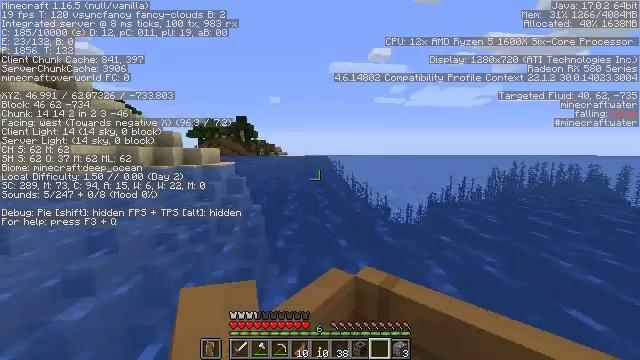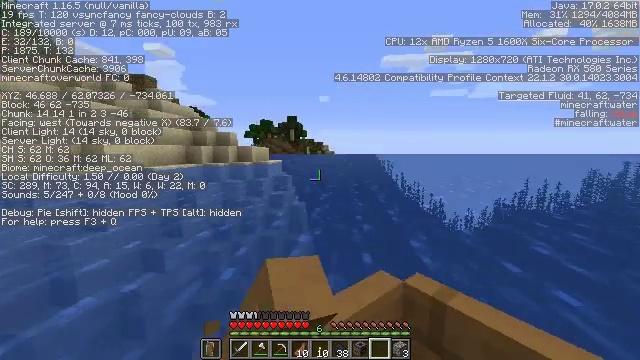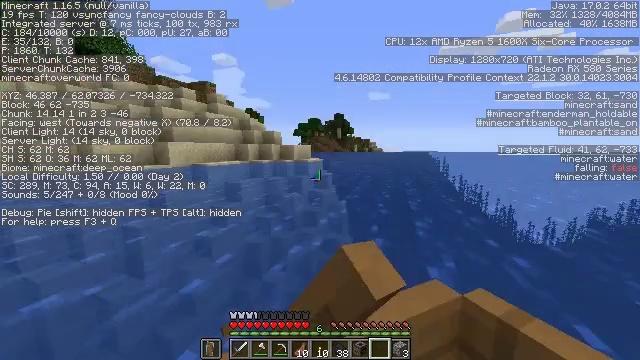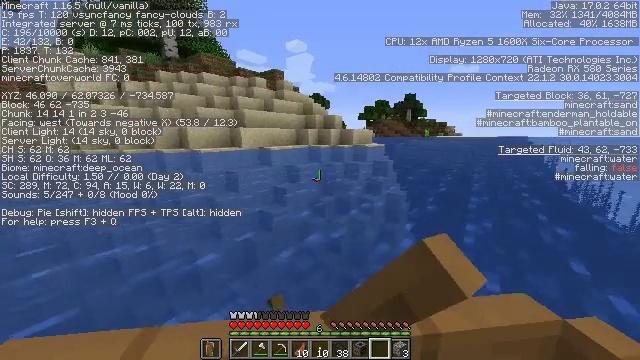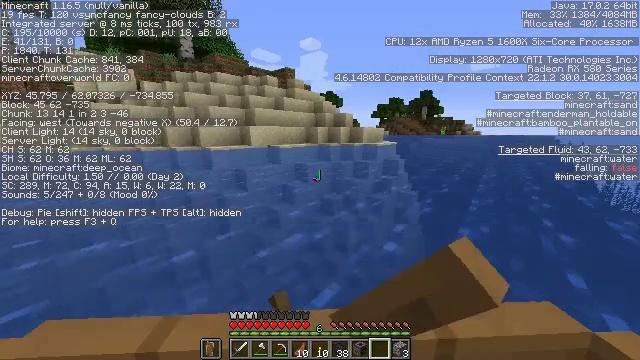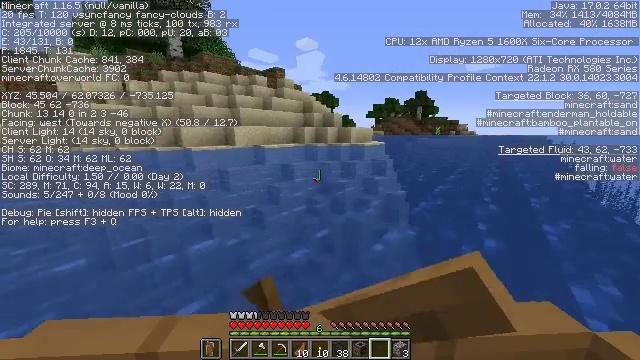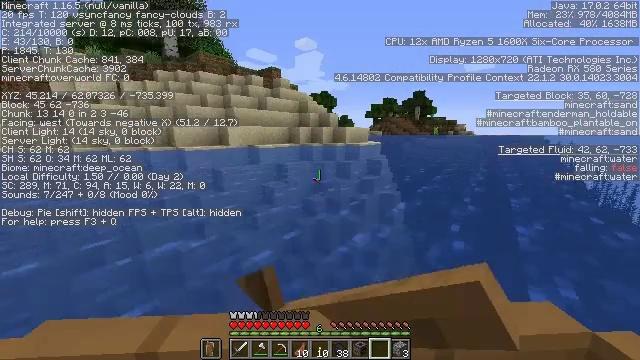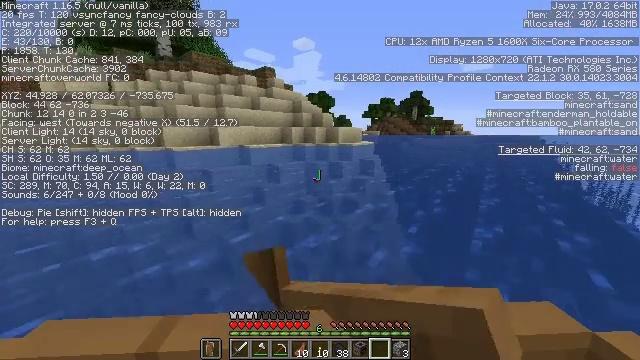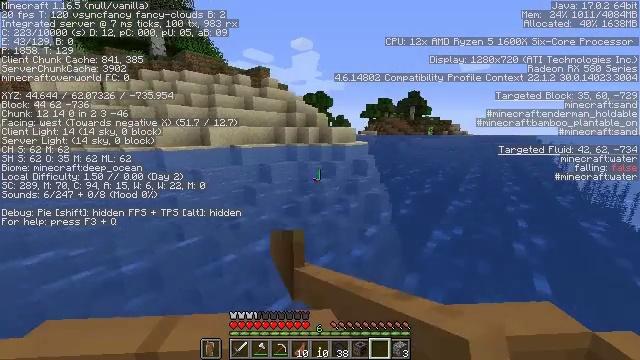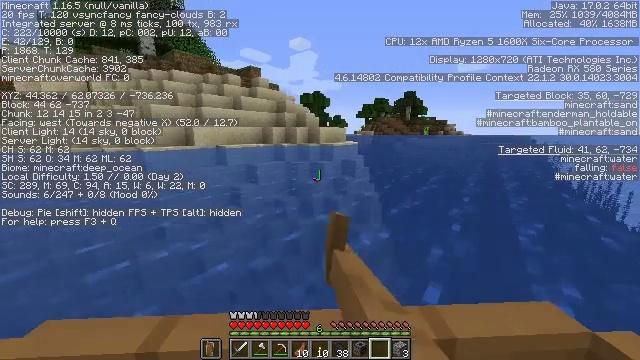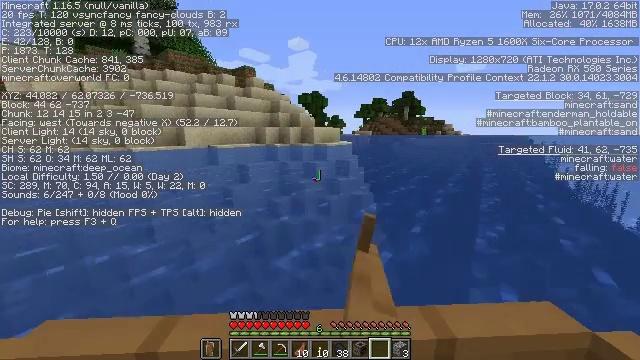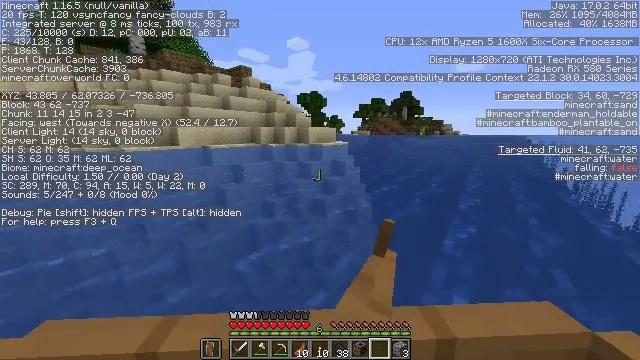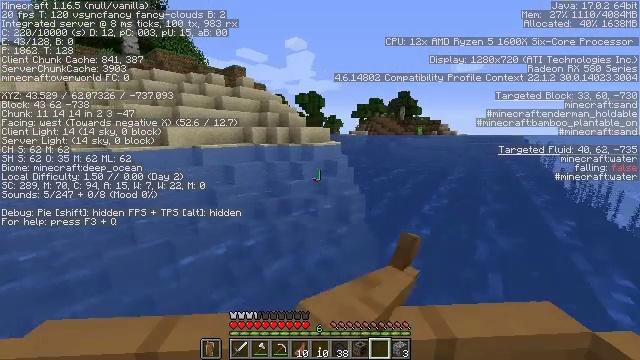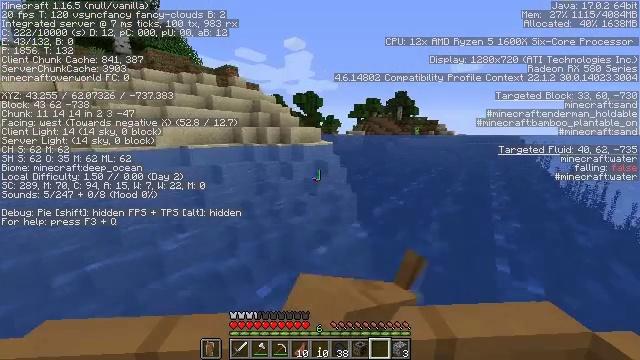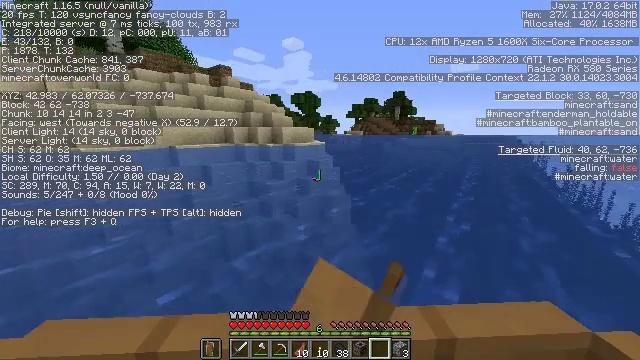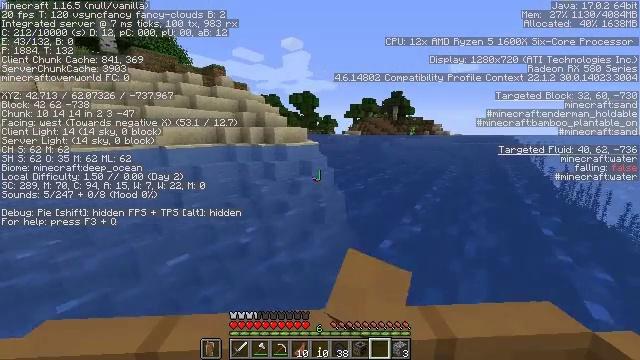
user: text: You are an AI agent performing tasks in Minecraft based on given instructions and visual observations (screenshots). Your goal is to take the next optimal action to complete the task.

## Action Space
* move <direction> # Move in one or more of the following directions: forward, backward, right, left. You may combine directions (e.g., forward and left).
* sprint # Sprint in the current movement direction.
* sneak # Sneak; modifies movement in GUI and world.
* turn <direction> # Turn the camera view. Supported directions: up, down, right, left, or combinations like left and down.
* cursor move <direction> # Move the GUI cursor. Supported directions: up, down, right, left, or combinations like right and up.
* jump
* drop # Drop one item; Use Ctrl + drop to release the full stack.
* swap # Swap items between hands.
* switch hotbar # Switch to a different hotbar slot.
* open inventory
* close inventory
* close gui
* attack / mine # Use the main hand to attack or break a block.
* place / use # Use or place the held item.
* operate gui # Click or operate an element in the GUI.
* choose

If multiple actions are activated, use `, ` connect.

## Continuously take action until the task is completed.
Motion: motion action
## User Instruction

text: Break the sugar cane.
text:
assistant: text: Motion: move forward, turn left
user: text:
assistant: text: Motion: move forward, turn left
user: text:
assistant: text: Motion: move forward, turn left and down
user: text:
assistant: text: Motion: move forward, turn left
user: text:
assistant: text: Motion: move forward
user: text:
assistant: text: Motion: move forward
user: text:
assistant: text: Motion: move forward
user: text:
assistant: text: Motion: move forward
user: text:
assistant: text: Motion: move forward
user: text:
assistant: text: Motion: move forward
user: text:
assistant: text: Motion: move forward
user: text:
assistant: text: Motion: move forward
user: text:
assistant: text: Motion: move forward
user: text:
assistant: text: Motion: move forward
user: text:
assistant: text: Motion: move forward
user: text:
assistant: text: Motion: move forward
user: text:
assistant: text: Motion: move forward
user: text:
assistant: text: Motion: move forward
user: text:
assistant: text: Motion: move forward
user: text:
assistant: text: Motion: move forward
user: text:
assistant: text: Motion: move forward
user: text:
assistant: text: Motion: move forward
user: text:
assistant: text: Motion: move forward and move left
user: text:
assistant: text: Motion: move forward and move left
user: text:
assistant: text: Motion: move forward
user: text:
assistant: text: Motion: move forward
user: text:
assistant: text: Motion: move forward, turn right and up
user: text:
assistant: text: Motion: move forward, turn right and up
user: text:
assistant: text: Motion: move forward, turn right
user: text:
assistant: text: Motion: move forward